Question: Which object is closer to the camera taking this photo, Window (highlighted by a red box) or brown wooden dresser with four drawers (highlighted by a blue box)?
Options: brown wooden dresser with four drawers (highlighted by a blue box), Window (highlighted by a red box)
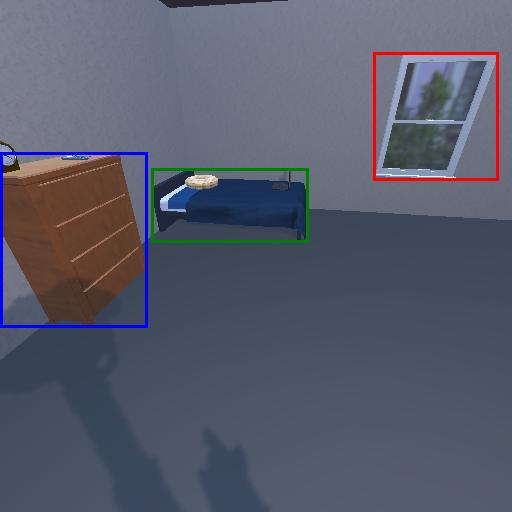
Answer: brown wooden dresser with four drawers (highlighted by a blue box)